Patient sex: M
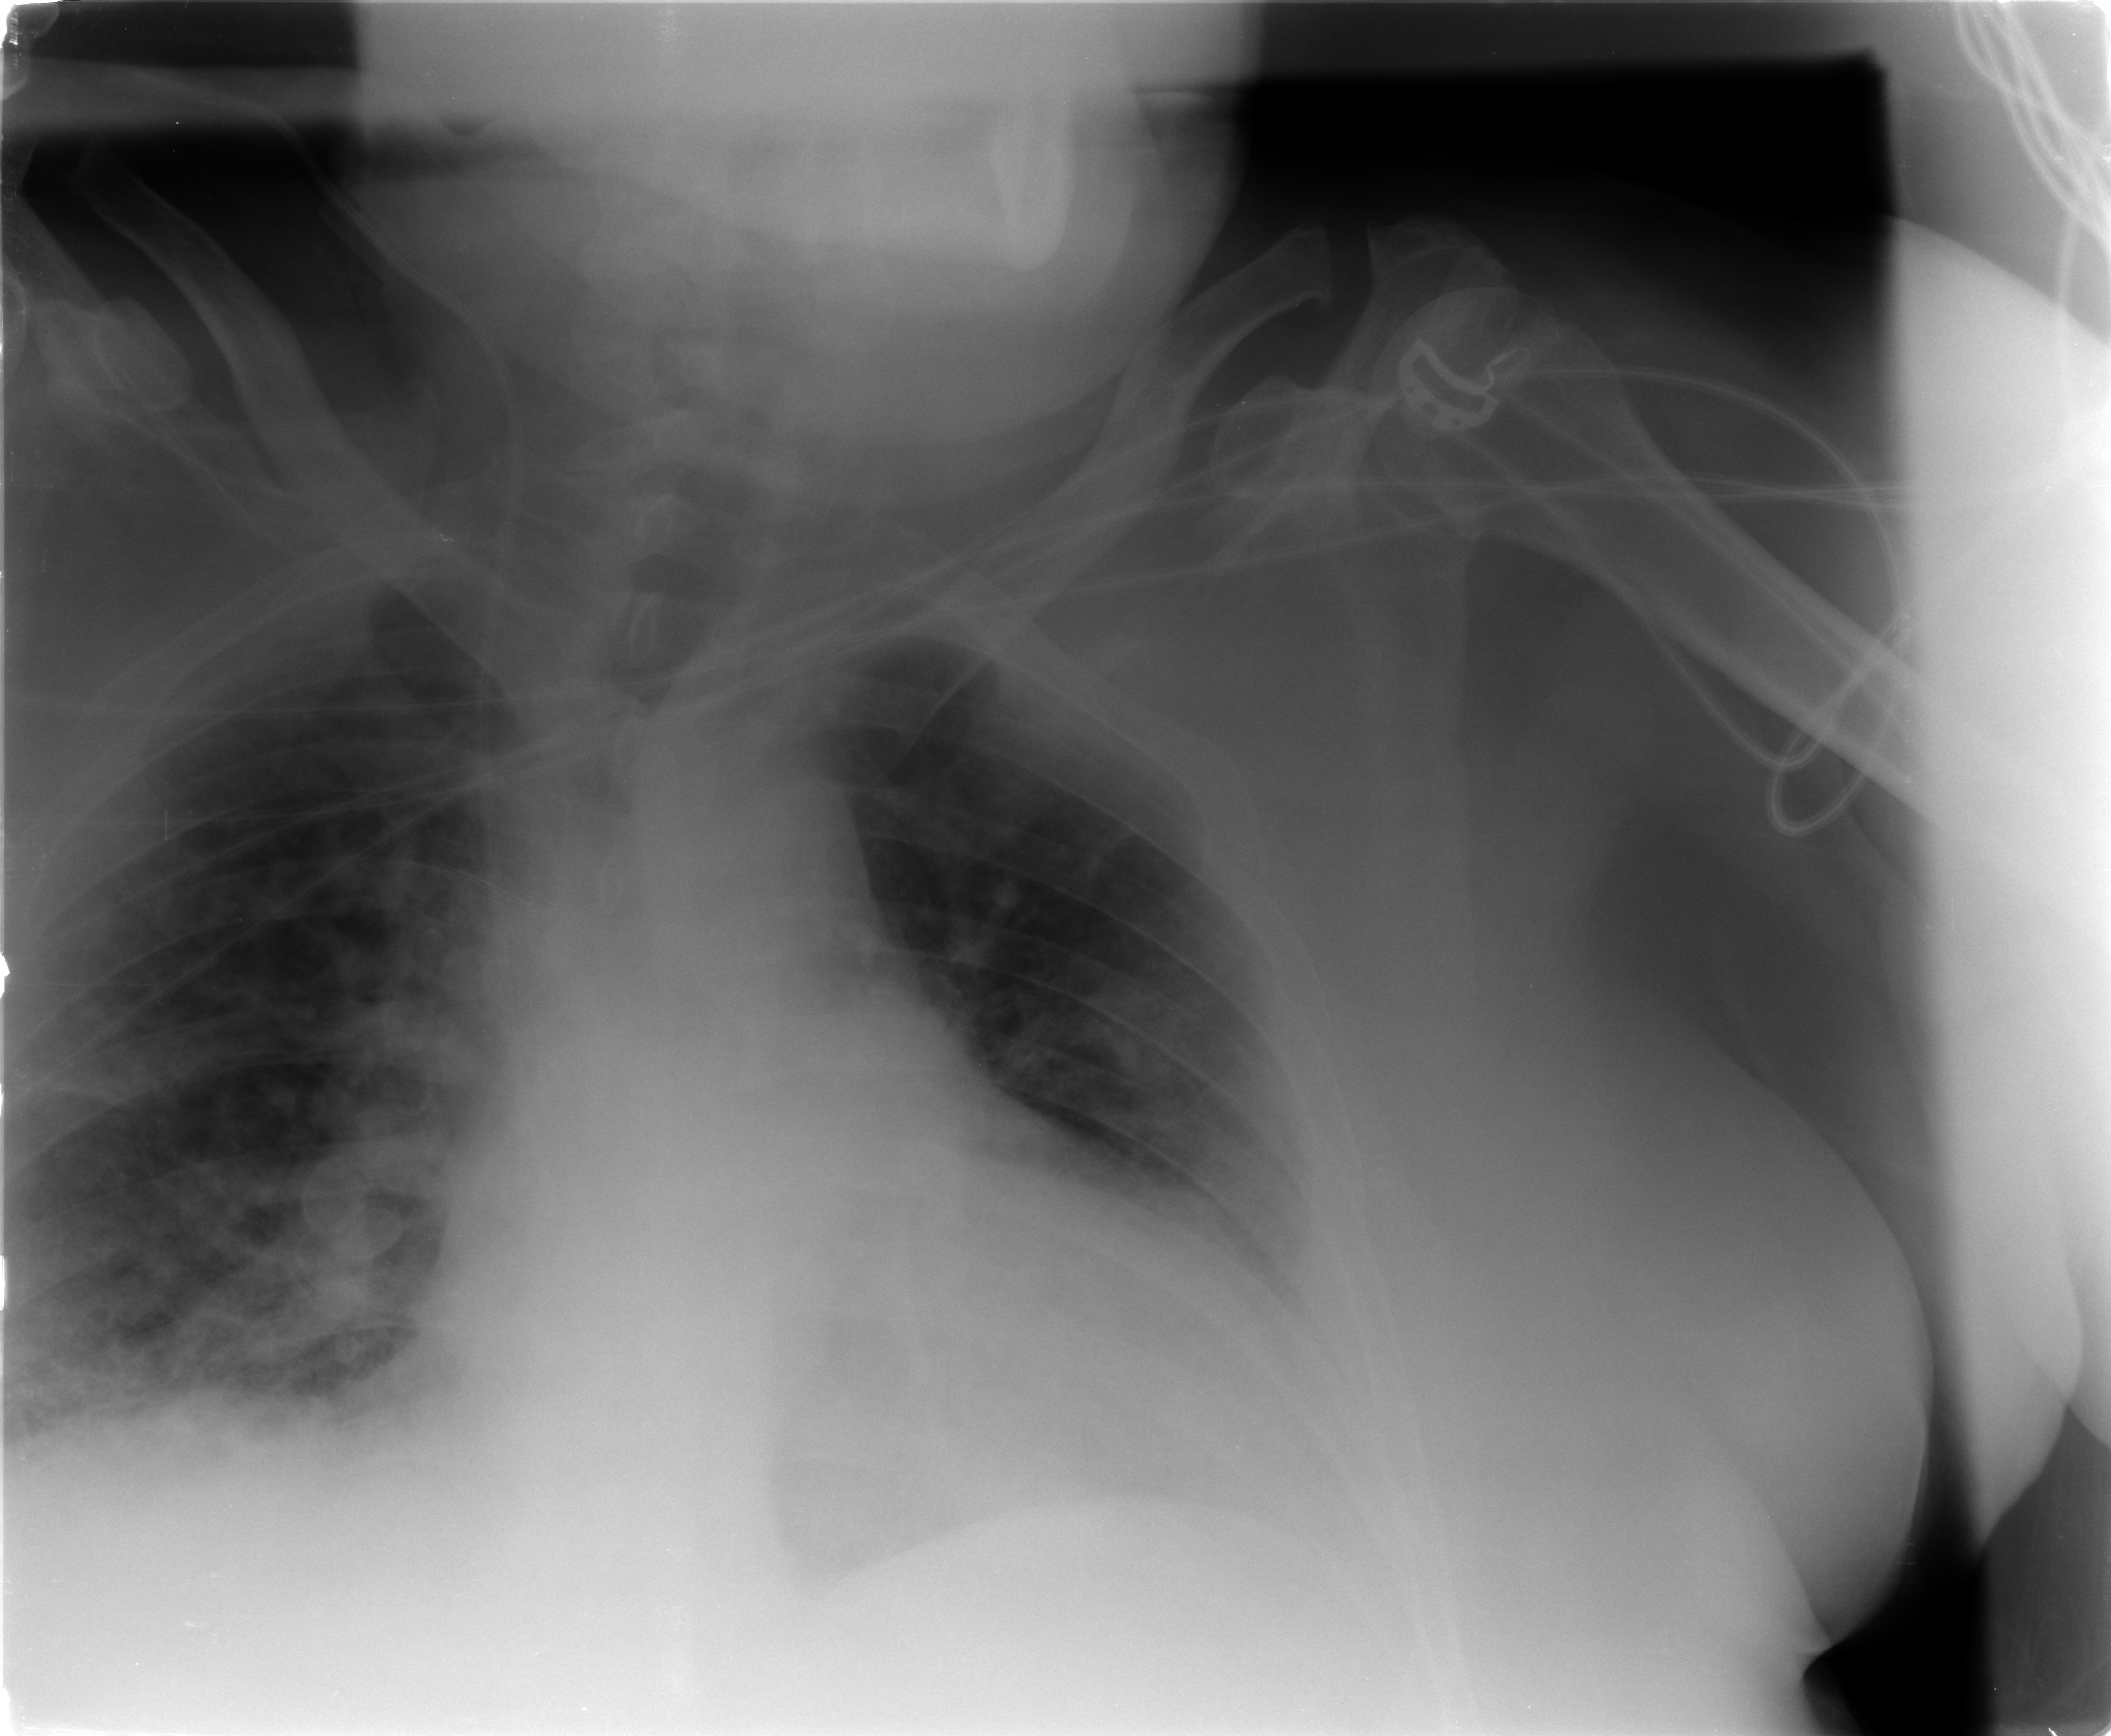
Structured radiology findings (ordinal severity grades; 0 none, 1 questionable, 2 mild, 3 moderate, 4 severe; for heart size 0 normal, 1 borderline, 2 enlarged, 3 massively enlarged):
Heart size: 2
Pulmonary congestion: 2
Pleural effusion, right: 1
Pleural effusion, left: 2
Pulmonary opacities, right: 2
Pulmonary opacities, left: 2
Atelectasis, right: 2
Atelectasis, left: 2